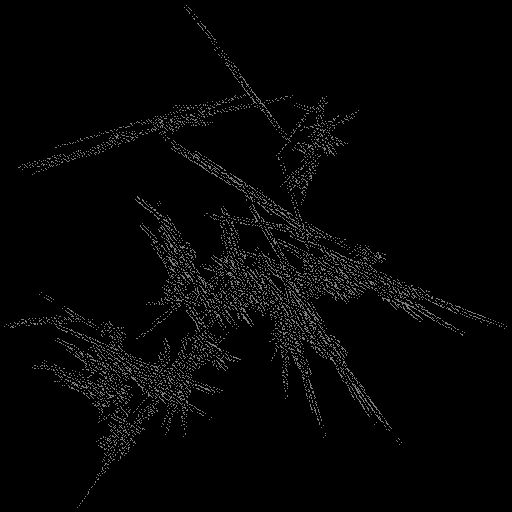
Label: groundpine